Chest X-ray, AP view. Patient: 74 years old, sex F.
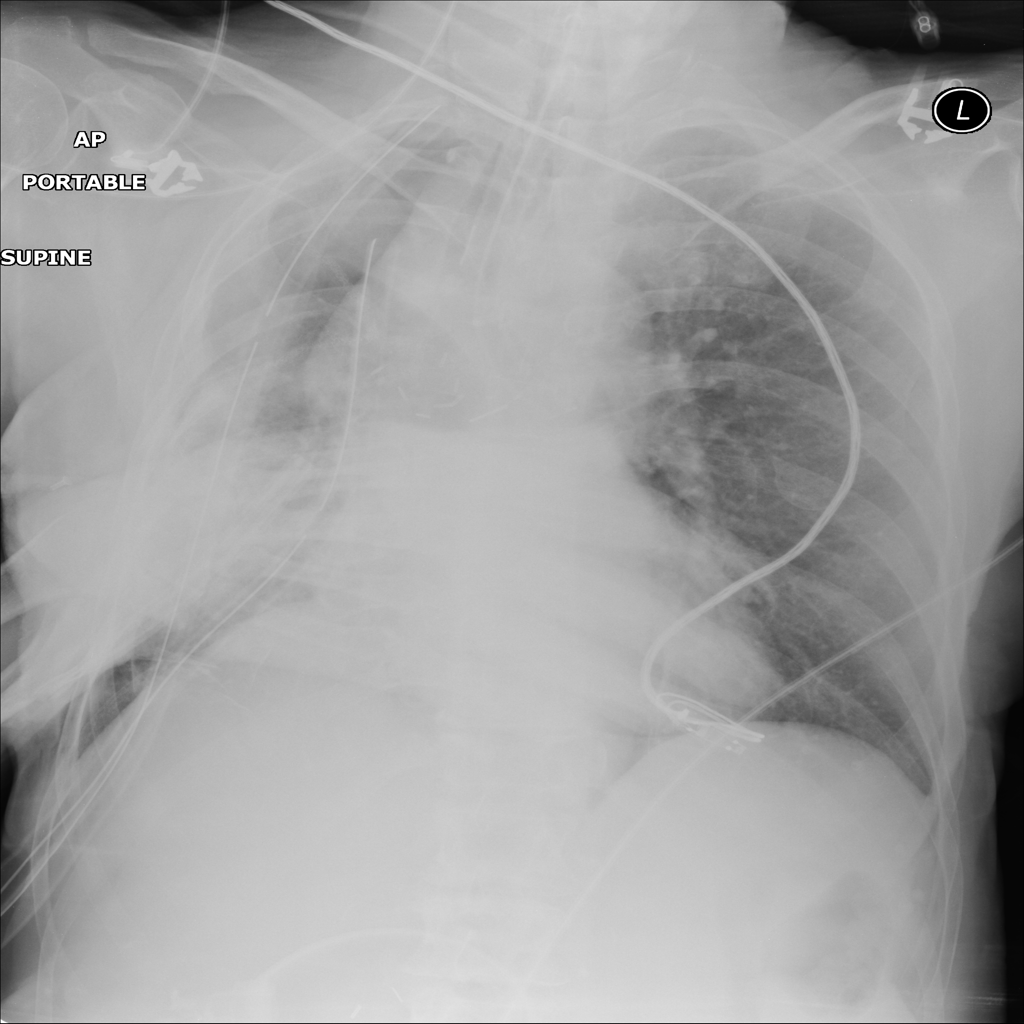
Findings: Pneumothorax